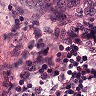
Metastatic tissue present: yes